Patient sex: M
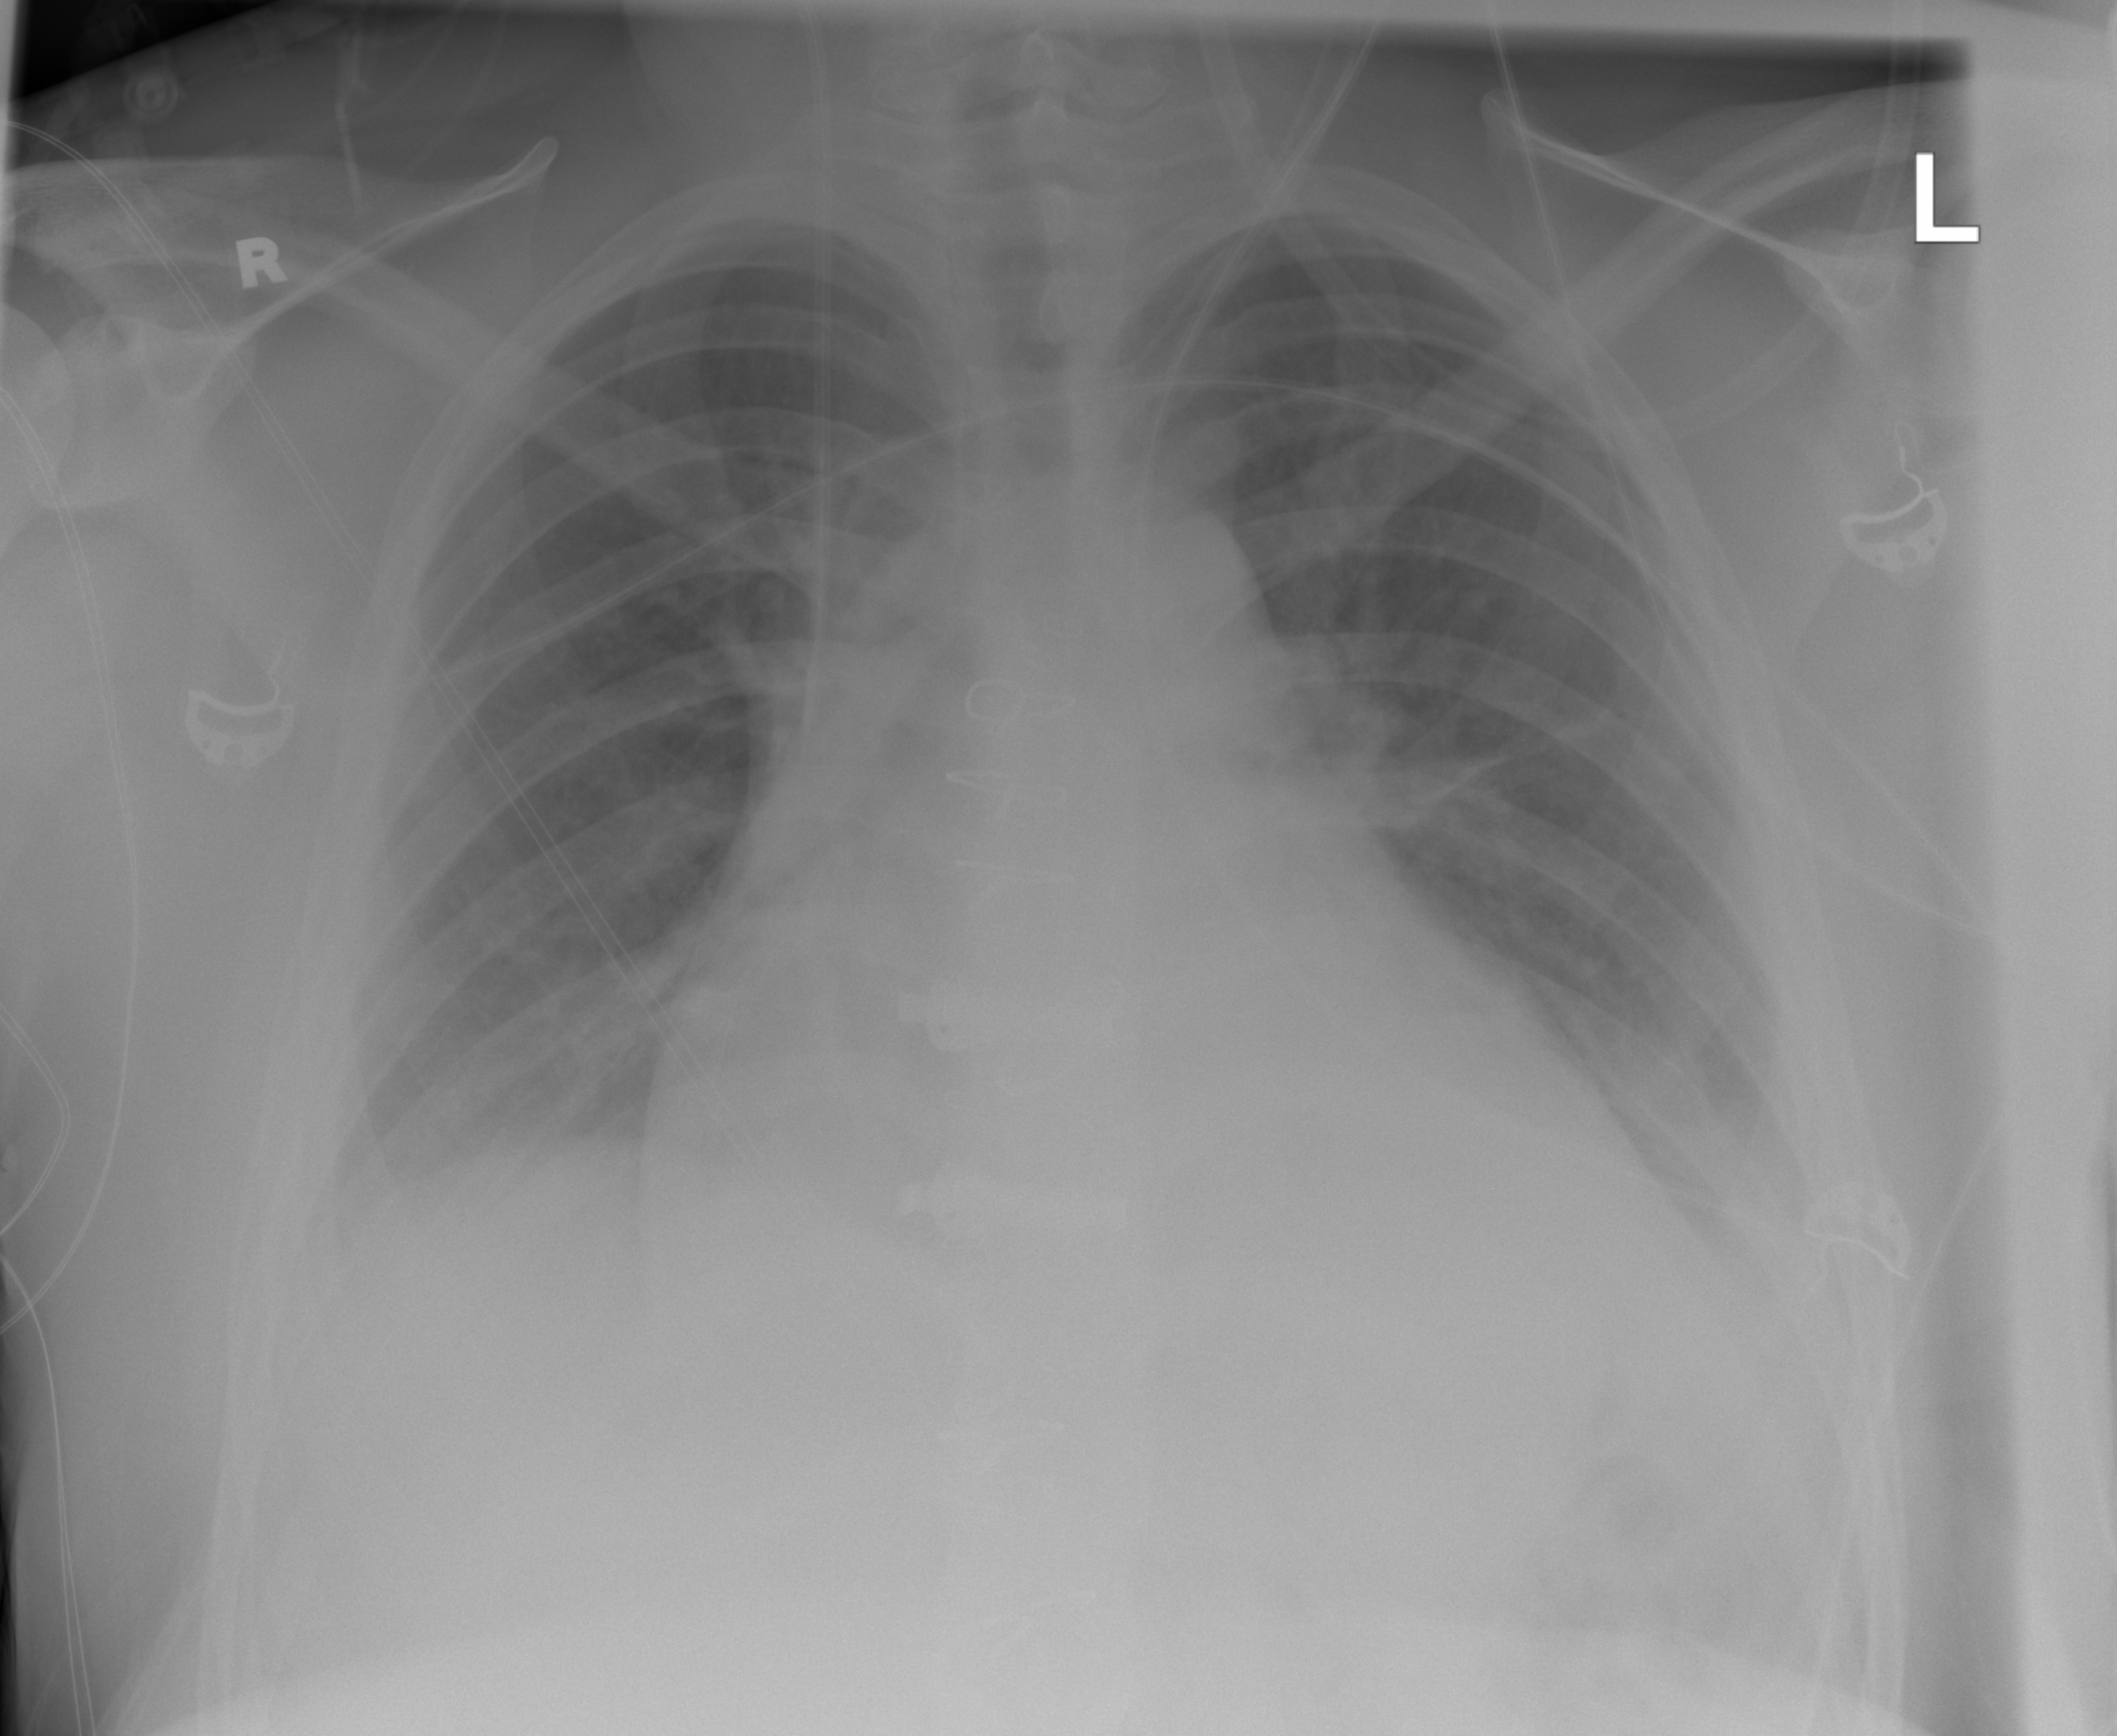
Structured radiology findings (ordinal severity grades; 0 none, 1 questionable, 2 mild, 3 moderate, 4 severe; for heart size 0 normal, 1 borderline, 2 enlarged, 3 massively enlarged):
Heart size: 2
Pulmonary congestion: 2
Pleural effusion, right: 1
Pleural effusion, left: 2
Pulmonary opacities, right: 1
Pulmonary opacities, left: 1
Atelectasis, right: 0
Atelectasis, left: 1